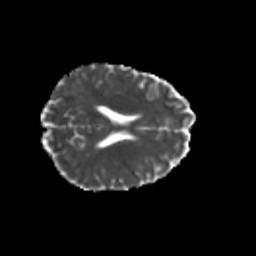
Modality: MD
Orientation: axial
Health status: healthy
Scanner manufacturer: philips
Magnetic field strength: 3 T
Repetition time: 6.964 s
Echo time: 0.092 s